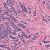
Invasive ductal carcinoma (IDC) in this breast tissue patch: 1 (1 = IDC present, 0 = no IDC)